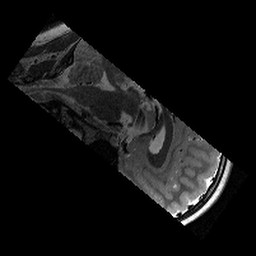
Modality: T2w
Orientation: sagittal
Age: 11
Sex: female
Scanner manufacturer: siemens
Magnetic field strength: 3 T
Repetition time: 9.23 s
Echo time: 0.067 s